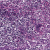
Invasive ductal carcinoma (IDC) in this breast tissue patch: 1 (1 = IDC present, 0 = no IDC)